Question: A mini employee accounts system, I have two tables, the employees_salaries table and the allowance table, each one has a column of employee_id To connect them.
I want to return the value in the basic_salary column from employees_salaries table
and return the value in the allowance_value column from allowance table
and make sum operation on them and insert the result into Net_salary column in employees_salaries table.
i want to make that with Stored Procedure Sql server .

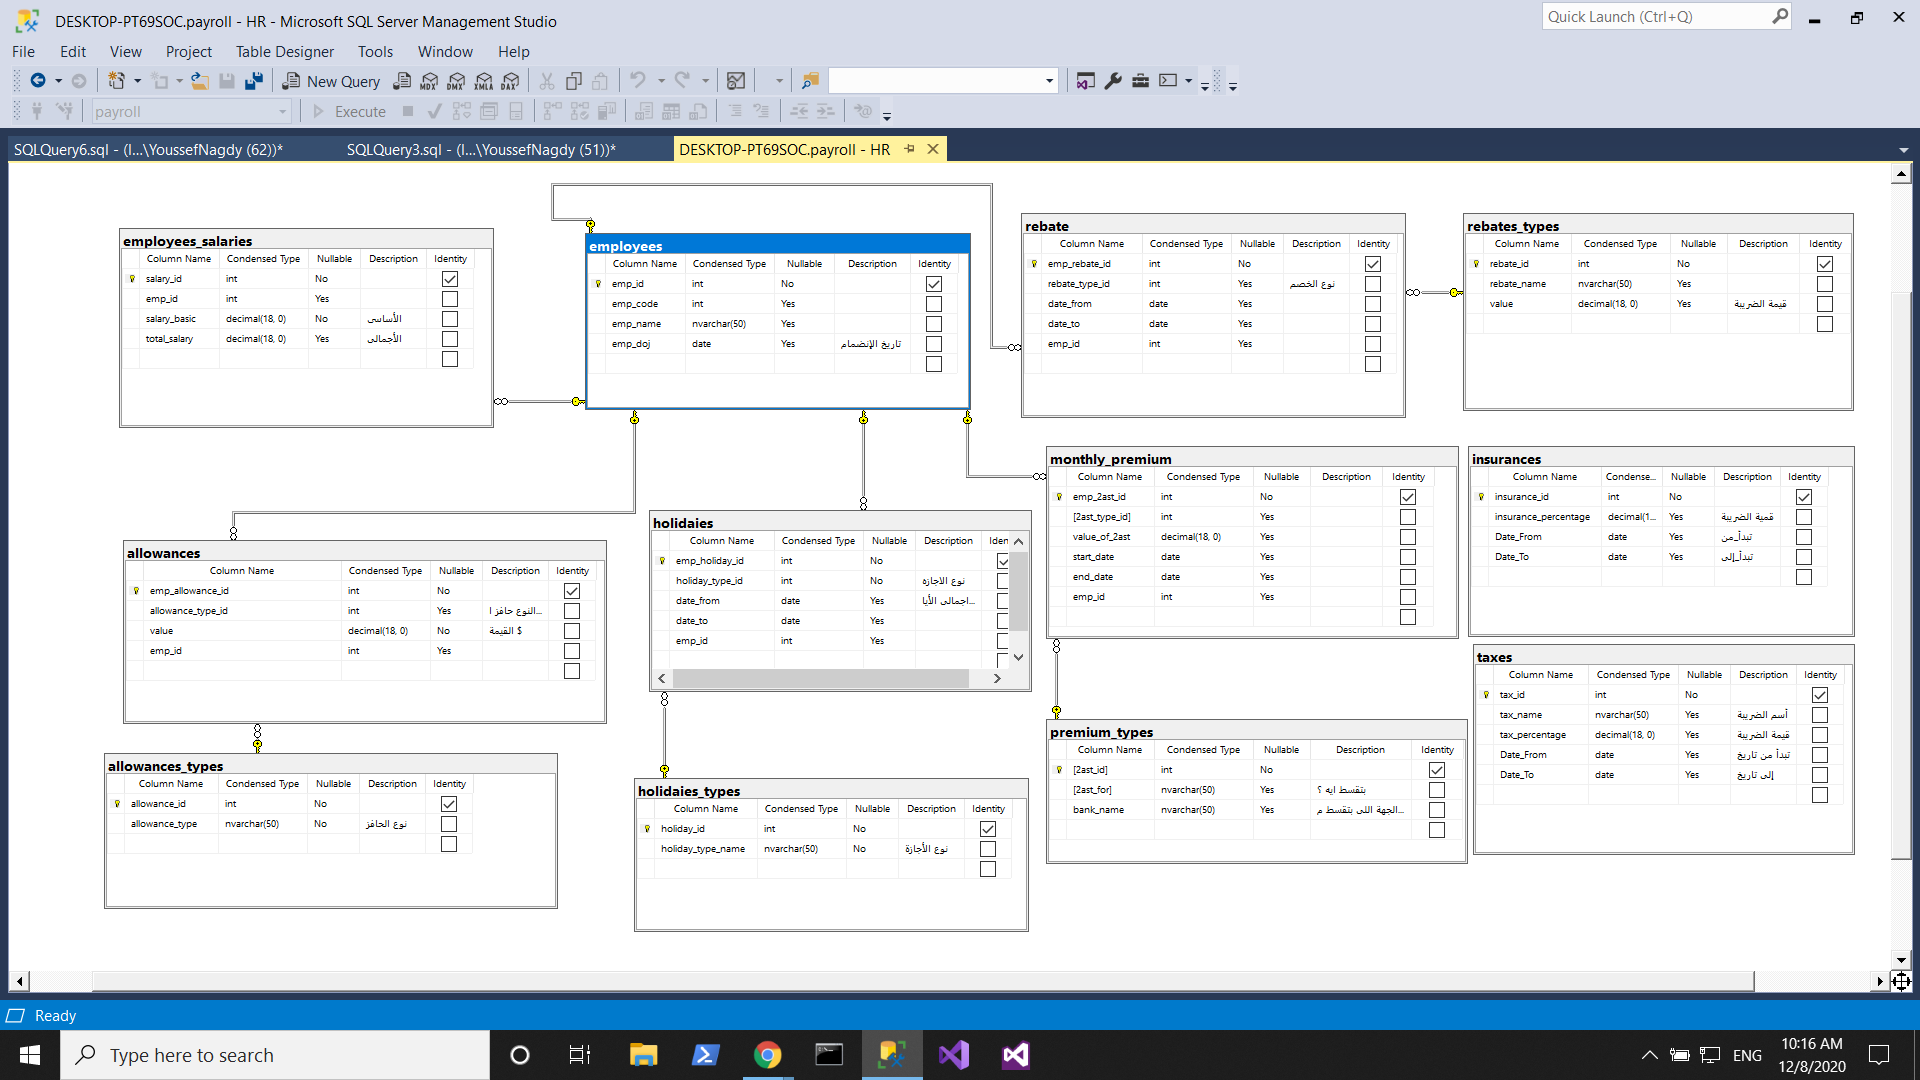
Answer: Create a and return the allowance amount from the allowance table
'''
CREATE FUNCTION dbo.GetValue(@EmpID INT)
RETURNS INT
AS
SELECT allowance_value
FROM [allowance table]
WHERE E_ID = @EmpID
'''
And then Alter the Employees Salary table & add a new Column
By passing the EmployeeId, you Can get the data
'''
ALTER TABLE dbo.employees_salaries
ADD NewColumnName AS (dbo.GetValue(employees_salaries.[EmpId Column]) + employees_salaries.[Basic pay Col])
'''